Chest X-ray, PA view. Patient: 62 years old, sex M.
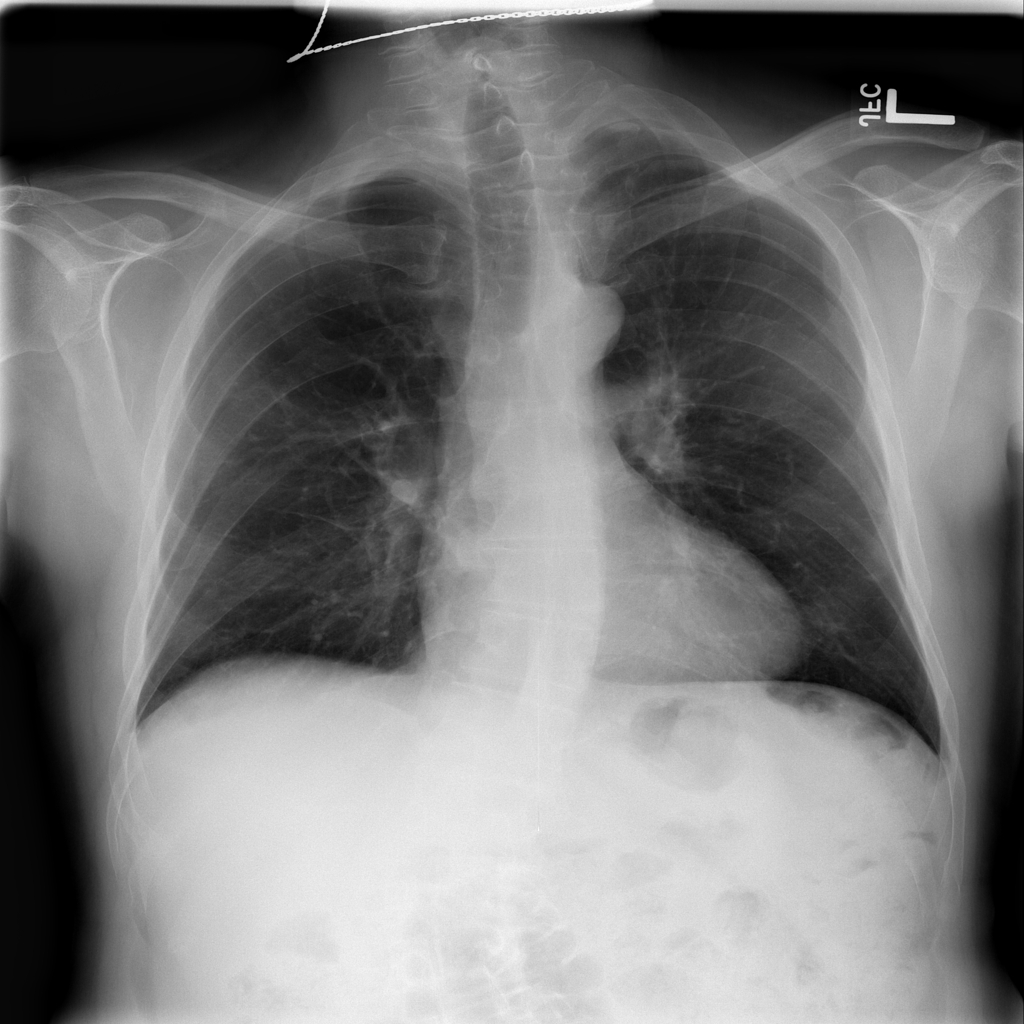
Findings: No Finding